Question: I recently discovered the emptyText config value for lists in Sencha Touch to display when the store is empty. The problem I am having is that this text appears in the top left corner and I can't seem to find a way to place it in the middle of the screen.

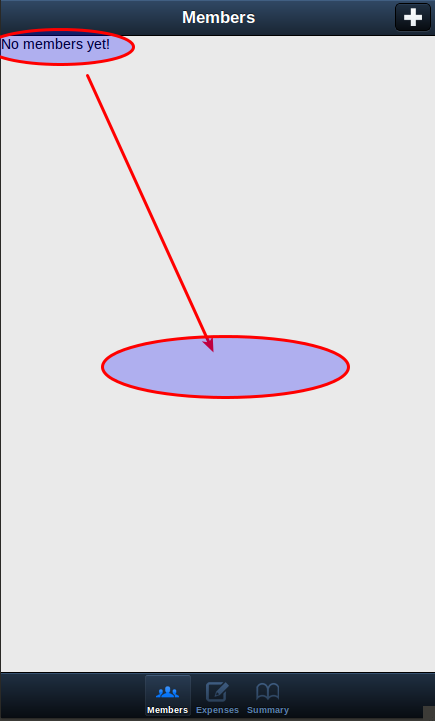
Answer: The emptyText property accepts HTML. Example:
'''
CSS:
.emptyText {
text-align:center;
color: #999;
}
JS:
emptyText: '<div class="emptyText">No members yet</div>'
'''
For vertical centering you will have to use the CSS3 Flexible box model
Example CSS:
'''
//vertical and horizontal centering based on fixed height
height:200px;
display:-webkit-box;
-webkit-box-orient: horizontal;
-webkit-box-align:center;
-webkit-box-pack:center;
'''